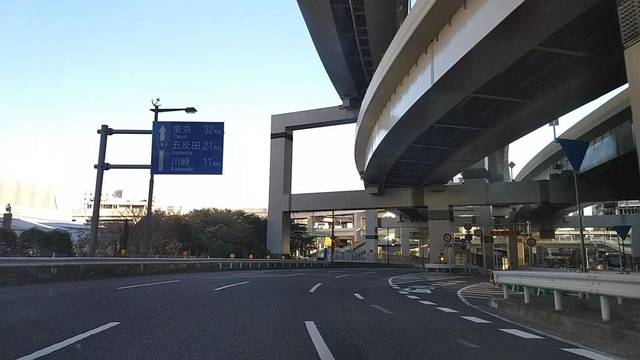
Region: Japan
Coordinates: 35.466, 139.624